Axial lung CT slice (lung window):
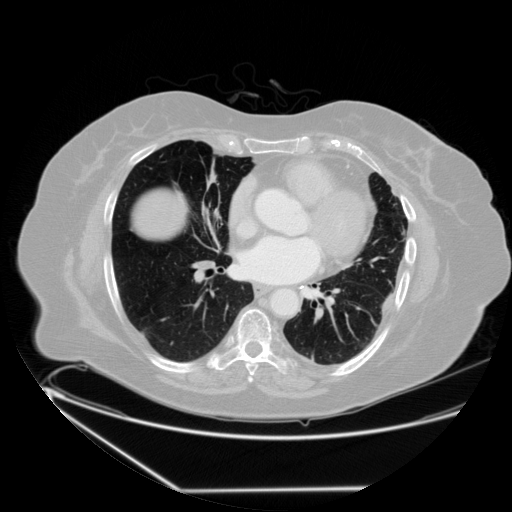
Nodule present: no